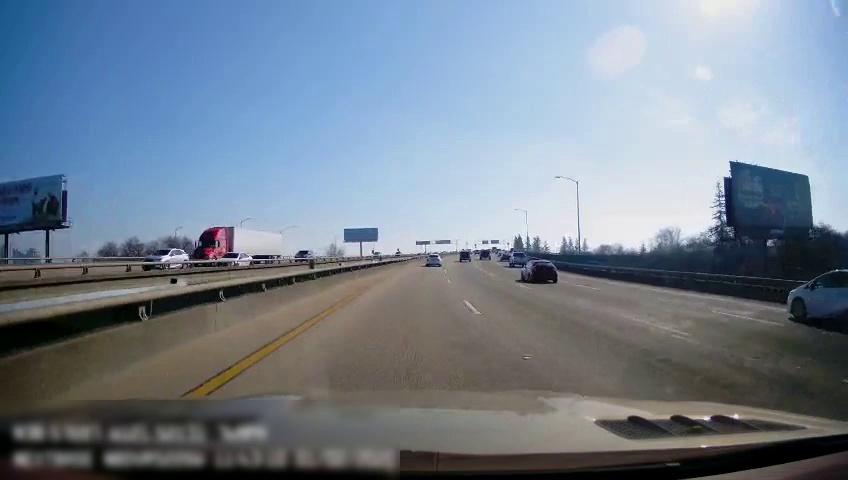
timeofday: Day
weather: Sunny
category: Drivable Space
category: Vehicles | Other LV
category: Vehicles | SUV
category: Vehicles | Car
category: Vehicles | SUV
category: Drivable Space
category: Vehicles | Car
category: Vehicles | Car
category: Vehicles | Truck
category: Vehicles | Truck
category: Vehicles | Truck
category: Vehicles | Car
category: Vehicles | Car
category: Lanes | Current Lane
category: Lanes | Current Lane
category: Lanes | Current Lane
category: Lanes | Alternate Lane
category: Traffic | Signs
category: Traffic | Signs